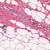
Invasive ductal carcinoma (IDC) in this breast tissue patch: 0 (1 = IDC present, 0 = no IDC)